Interaction volume radius: 5 \u00c5
Interaction volume height: 10 \u00c5
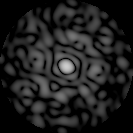
Disorder parameter: 0.8545